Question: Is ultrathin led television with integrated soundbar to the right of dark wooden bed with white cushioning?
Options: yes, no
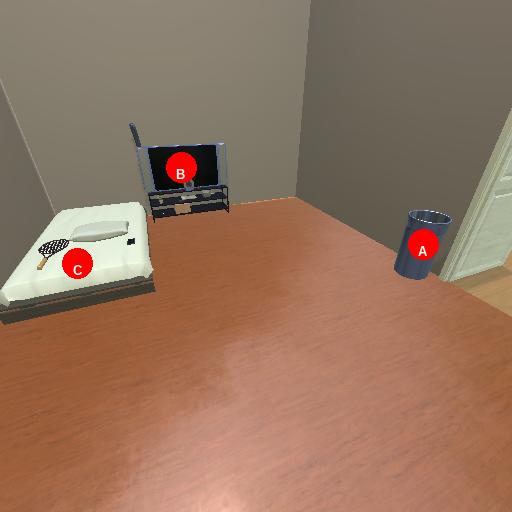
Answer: yes